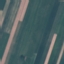
Label: AnnualCrop